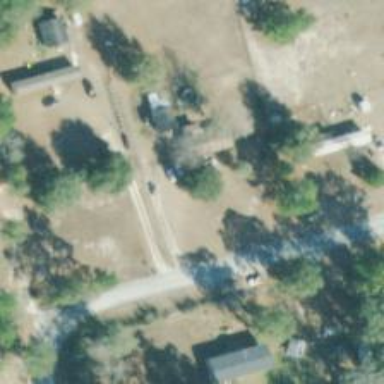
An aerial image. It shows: Driveway.